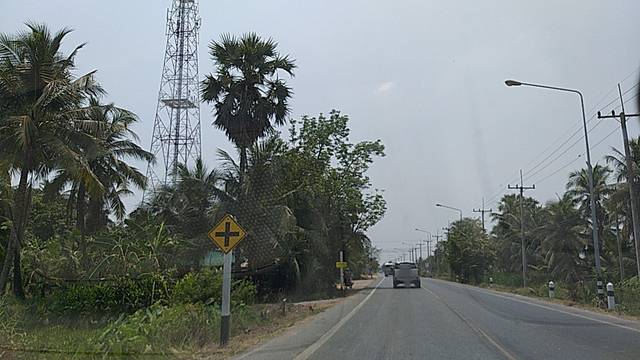
Region: Thailand
Coordinates: 13.879, 100.968